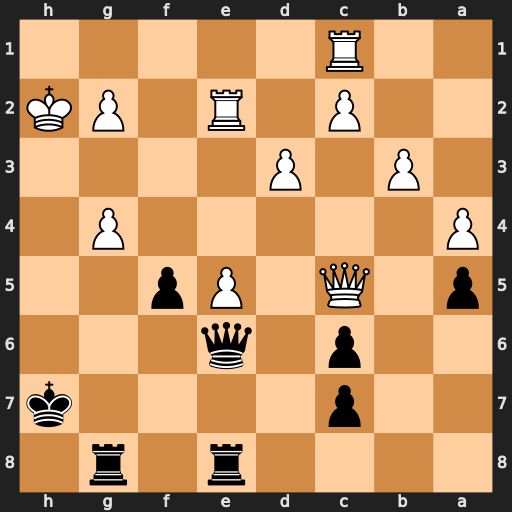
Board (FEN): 4r1r1/2p4k/2p1q3/p1Q1Pp2/P5P1/1P1P4/2P1R1PK/2R5
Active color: b
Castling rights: -
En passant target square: -
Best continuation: Qh6+ Kg1 Qxc1+